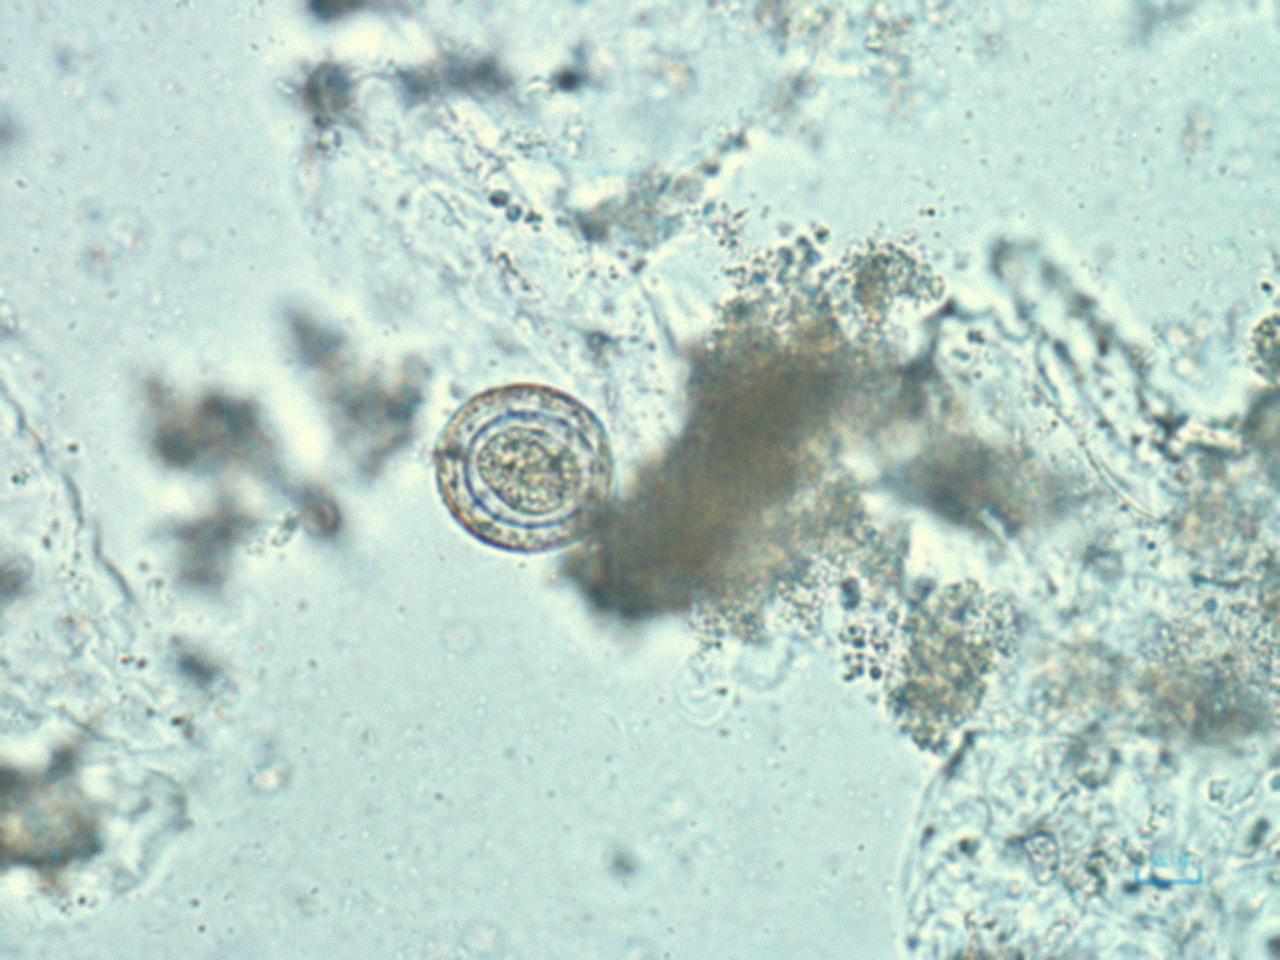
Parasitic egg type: Hymenolepis nana